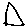
Label: triangle